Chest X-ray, AP view. Patient: 58 years old, sex M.
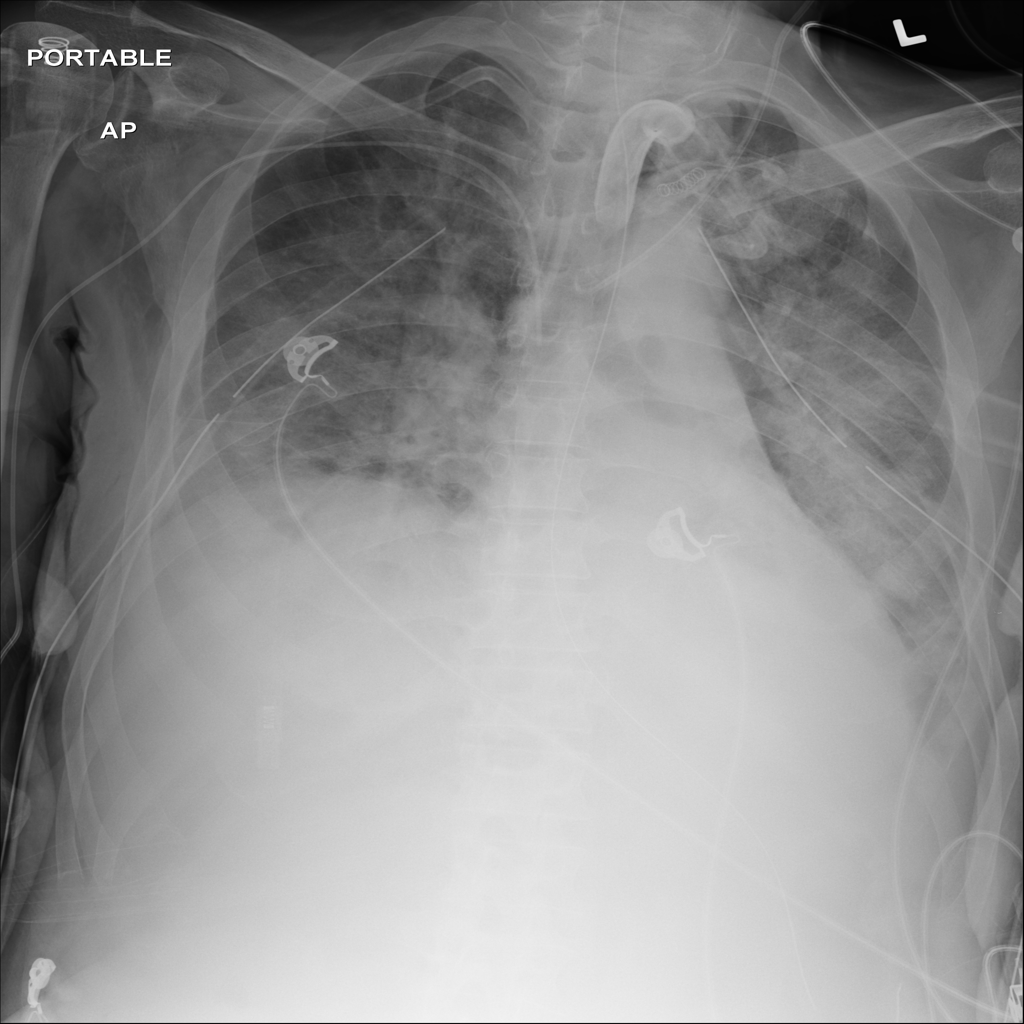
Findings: No Finding